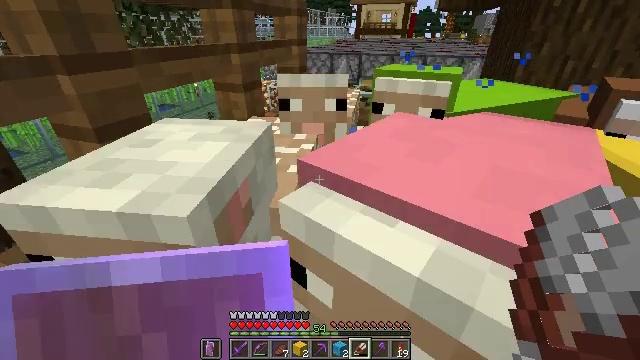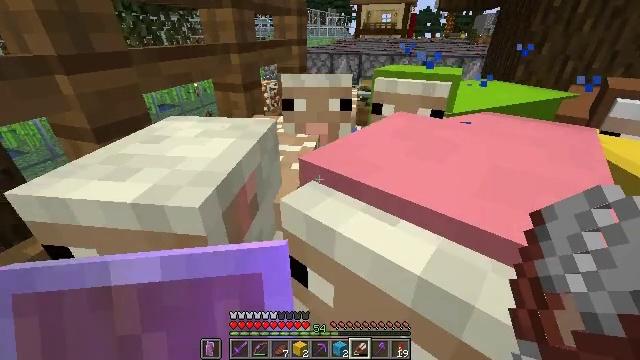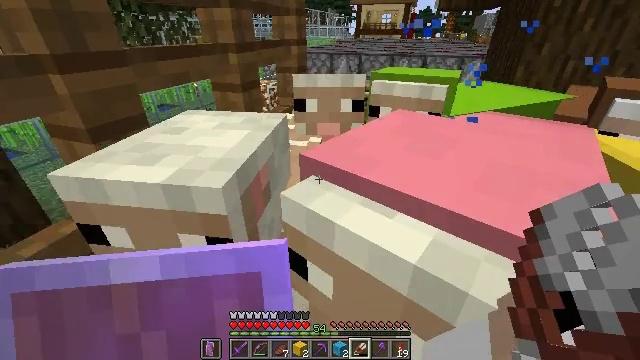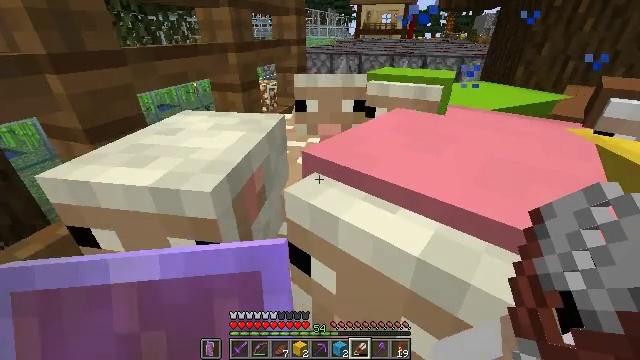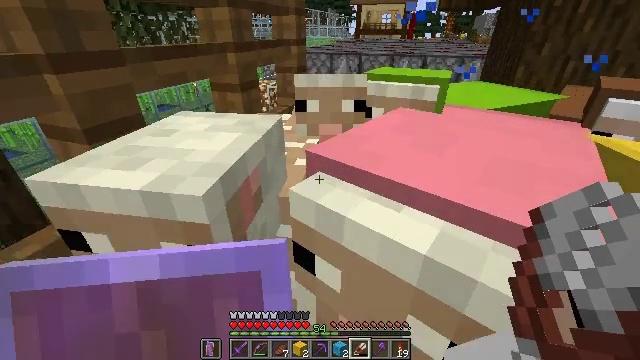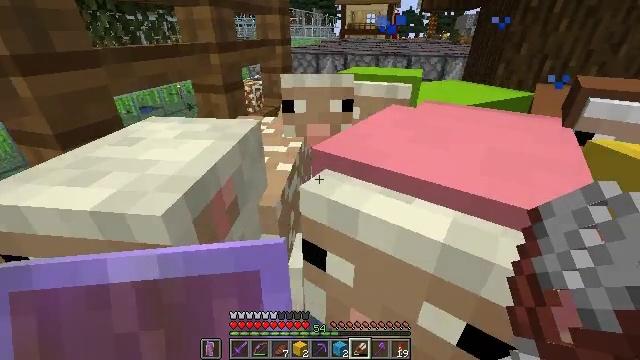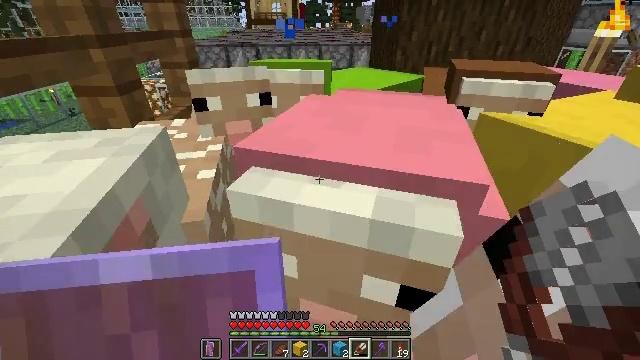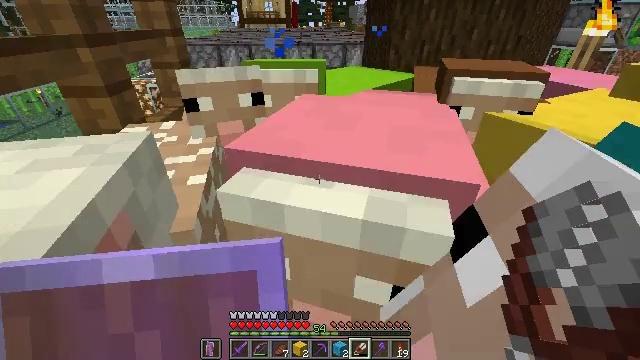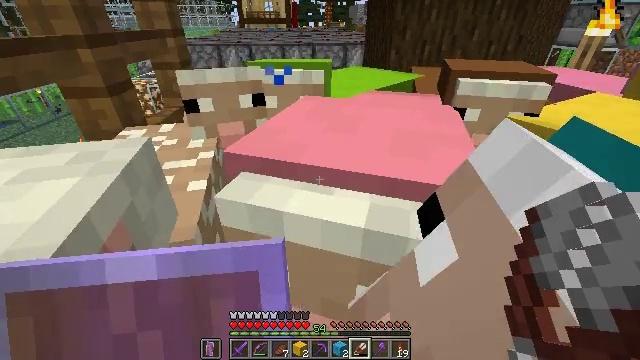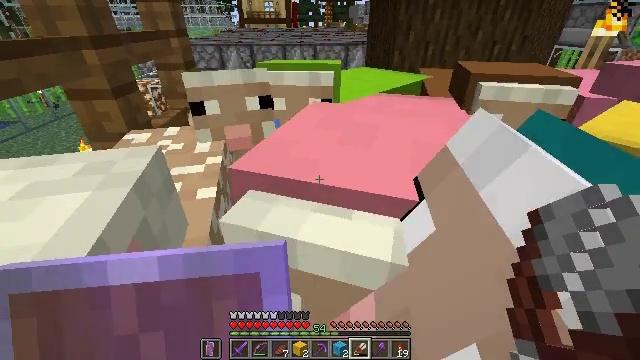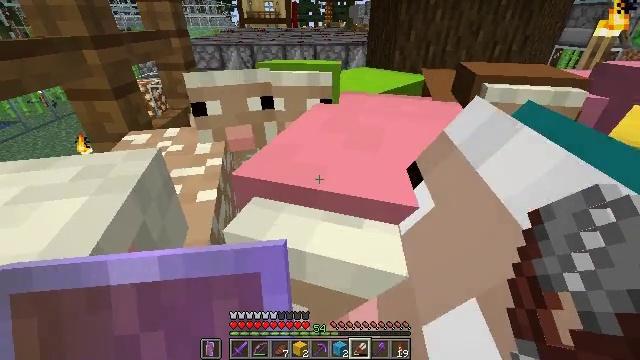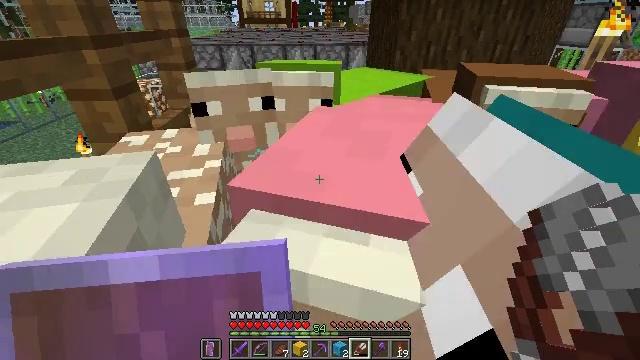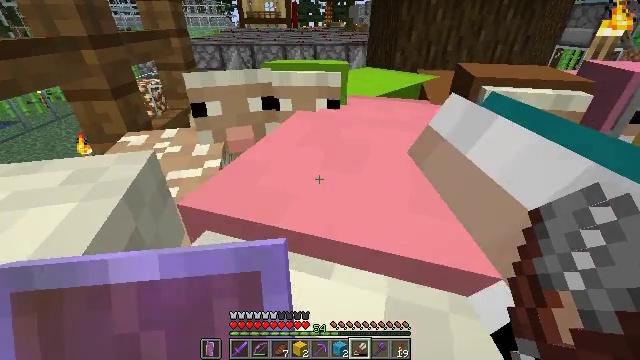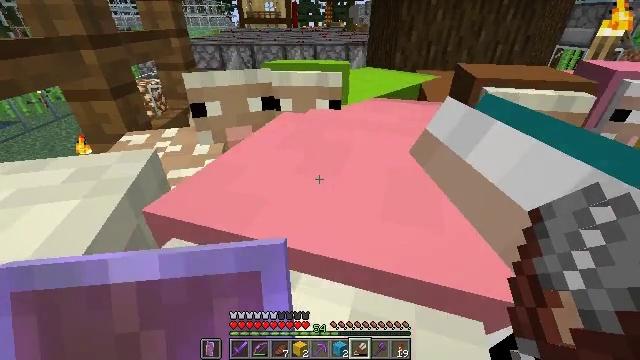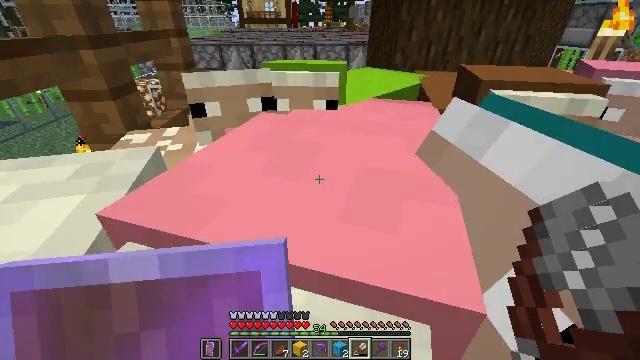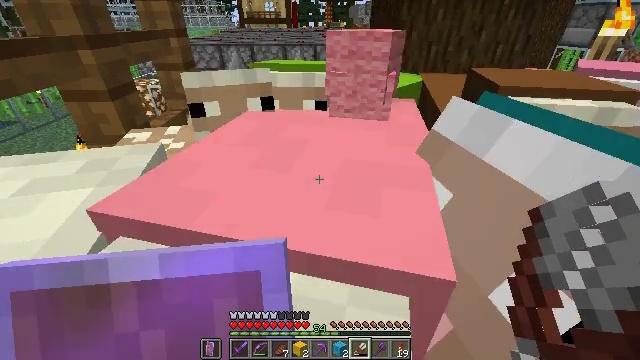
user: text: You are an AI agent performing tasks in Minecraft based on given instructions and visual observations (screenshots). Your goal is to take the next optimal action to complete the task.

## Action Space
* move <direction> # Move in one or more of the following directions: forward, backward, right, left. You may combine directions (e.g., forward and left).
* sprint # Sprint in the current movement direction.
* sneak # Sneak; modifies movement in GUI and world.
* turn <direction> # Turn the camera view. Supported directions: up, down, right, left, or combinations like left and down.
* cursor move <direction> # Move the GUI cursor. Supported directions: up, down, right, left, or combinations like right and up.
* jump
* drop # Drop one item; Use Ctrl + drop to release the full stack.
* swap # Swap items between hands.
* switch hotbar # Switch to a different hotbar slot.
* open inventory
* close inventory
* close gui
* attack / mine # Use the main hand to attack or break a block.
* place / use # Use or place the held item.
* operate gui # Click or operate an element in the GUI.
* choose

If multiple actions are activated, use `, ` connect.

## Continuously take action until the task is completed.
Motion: motion action
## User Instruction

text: Combat the squid.
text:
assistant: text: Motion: no_op
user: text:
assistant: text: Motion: no_op
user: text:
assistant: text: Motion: no_op
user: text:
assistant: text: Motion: no_op
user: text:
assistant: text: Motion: turn right
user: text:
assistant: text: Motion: turn right and down
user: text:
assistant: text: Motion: turn right
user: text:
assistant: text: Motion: no_op
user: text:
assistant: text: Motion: no_op
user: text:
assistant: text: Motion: use / place
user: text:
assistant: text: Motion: use / place
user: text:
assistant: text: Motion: use / place
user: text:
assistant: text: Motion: no_op
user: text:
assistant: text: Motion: no_op
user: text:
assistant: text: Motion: no_op
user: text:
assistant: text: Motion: no_op
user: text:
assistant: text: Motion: no_op
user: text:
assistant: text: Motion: no_op
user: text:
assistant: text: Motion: no_op
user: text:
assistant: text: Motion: turn right
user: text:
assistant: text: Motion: turn right and down
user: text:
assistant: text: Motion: turn right
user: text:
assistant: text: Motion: turn right, use / place
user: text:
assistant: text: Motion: turn right, use / place
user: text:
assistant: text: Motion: turn right, use / place
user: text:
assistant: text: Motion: turn right
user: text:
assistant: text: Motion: no_op
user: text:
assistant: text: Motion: no_op
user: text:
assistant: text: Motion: no_op
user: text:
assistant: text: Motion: no_op